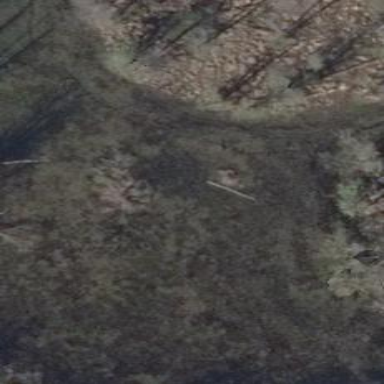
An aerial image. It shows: Wet meadow within wetland area.